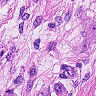
Metastatic tissue present: yes